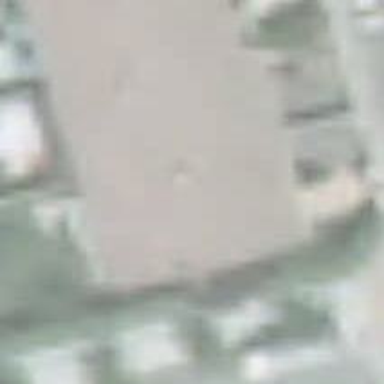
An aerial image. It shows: Terraced building with pitched roof oriented across.